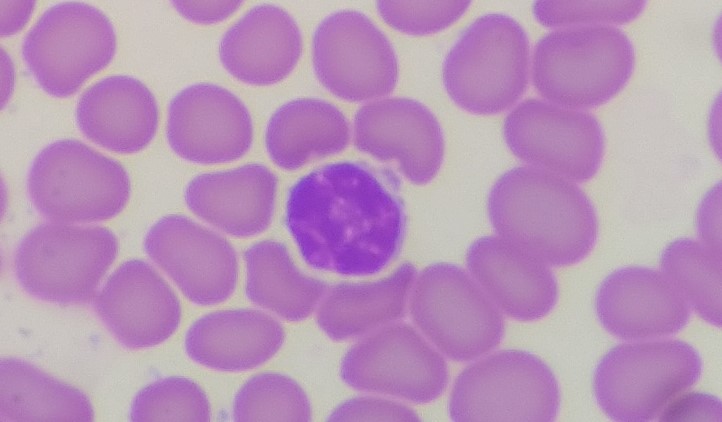
White blood cell type: Lymphocyte